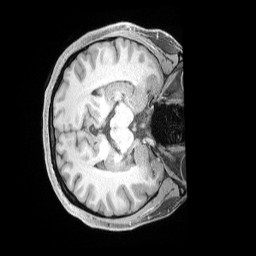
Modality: T1w
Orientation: axial
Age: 38
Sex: female
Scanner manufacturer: siemens
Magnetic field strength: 3 T
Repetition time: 2 s
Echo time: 0.00211 s